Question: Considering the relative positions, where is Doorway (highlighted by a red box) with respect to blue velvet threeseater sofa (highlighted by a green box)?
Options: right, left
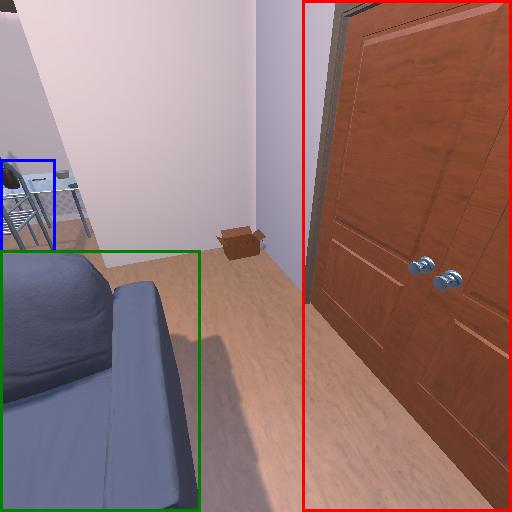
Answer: right